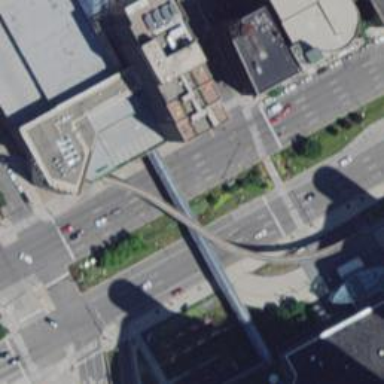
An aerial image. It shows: Bridge for the electrified light rail.